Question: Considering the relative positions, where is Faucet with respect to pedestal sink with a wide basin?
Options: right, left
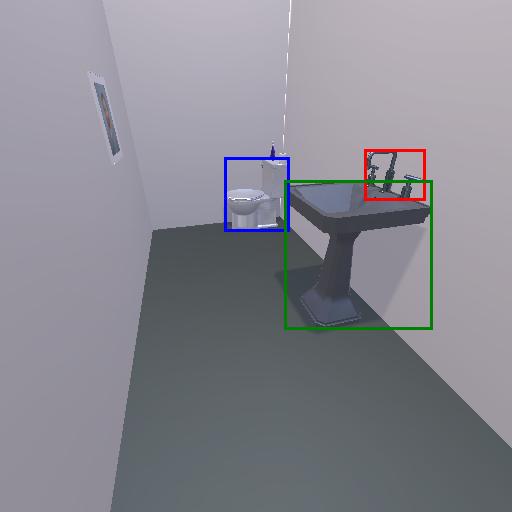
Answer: right